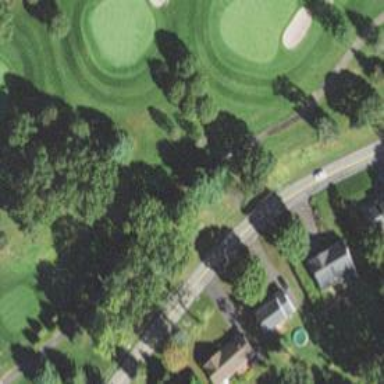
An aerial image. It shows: Path used for both walking and golf.